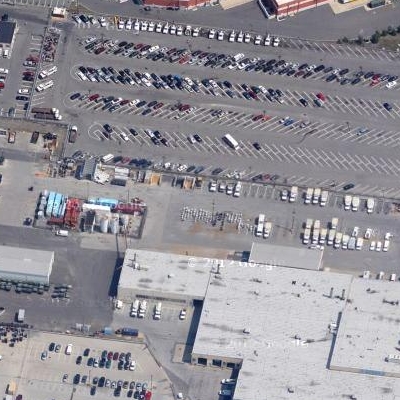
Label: gParking